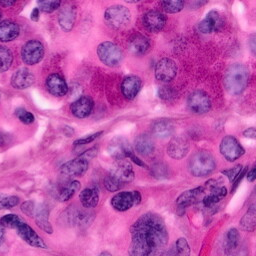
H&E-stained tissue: Pancreatic